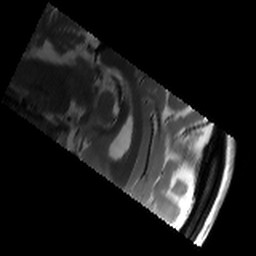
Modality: T2w
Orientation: sagittal
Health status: healthy
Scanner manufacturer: siemens
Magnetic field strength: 3 T
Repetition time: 8.02 s
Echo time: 0.08 s